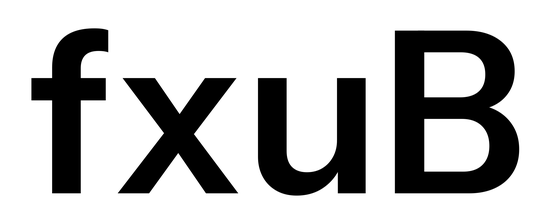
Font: InstrumentSans_SemiBold